Question: Following up <URL>' method which causes performance issue. My application is UI intense, but 2.4MB for GC is not accepable at all.

Usually It is recommended not to use 'GetComponent()' in any of update methods but Unity's own implementation is breaking the convention. Which limits the number of UI items I can have in one scene to avoid the performance issues.
Note this profiling data is only from the frame when I activate a menu object.
Is there any workaround to reduce/save 2.4MB of memory?
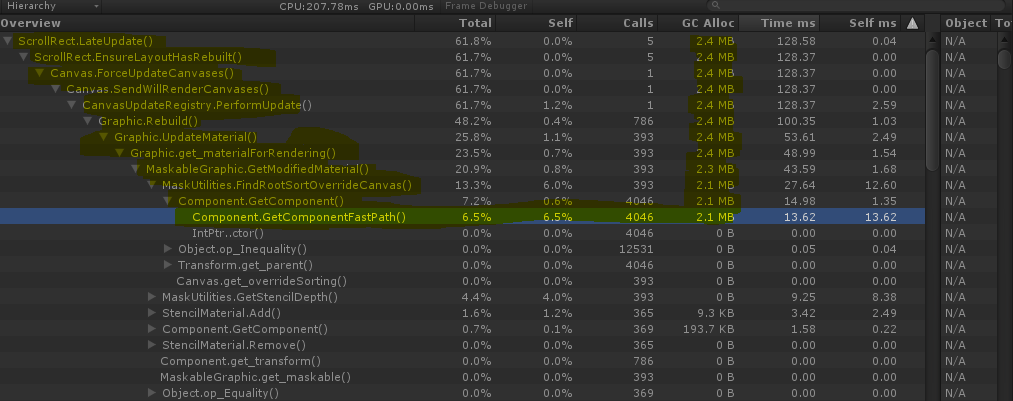
Answer: > Usually It is recommended not to use GetComponent() in any of update
methods but Unity's own implementation is breaking the convention
Unity's 'GetComponent()' does allocate memory when the Application it is built. Build the Application to verify this. It allocates memory in the Editor.
Unity made a <URL> about this few years ago:
> We do this in the editor only. This is why when you call
GetComponent() to query for a component that doesn't exist, that you
see a C# memory allocation happening, because we are generating this
custom warning string inside the newly allocated fake null object.
This memory allocation does not happen in built games. This is a very
good example why if you are profiling your game, you should always
profile the actual standalone player or mobile player, and not profile
the editor, since we do a lot of extra security / safety / usage
checks in the editor to make your life easier, at the expense of some
performance. When profiling for performance and memory allocations,
never profile the editor, always profile the built game.
It is recommended to profile the real game instead of the one from the Editor.